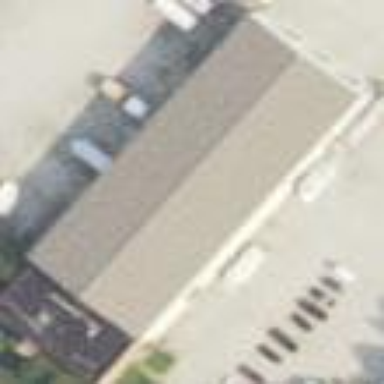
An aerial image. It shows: Building.